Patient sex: M
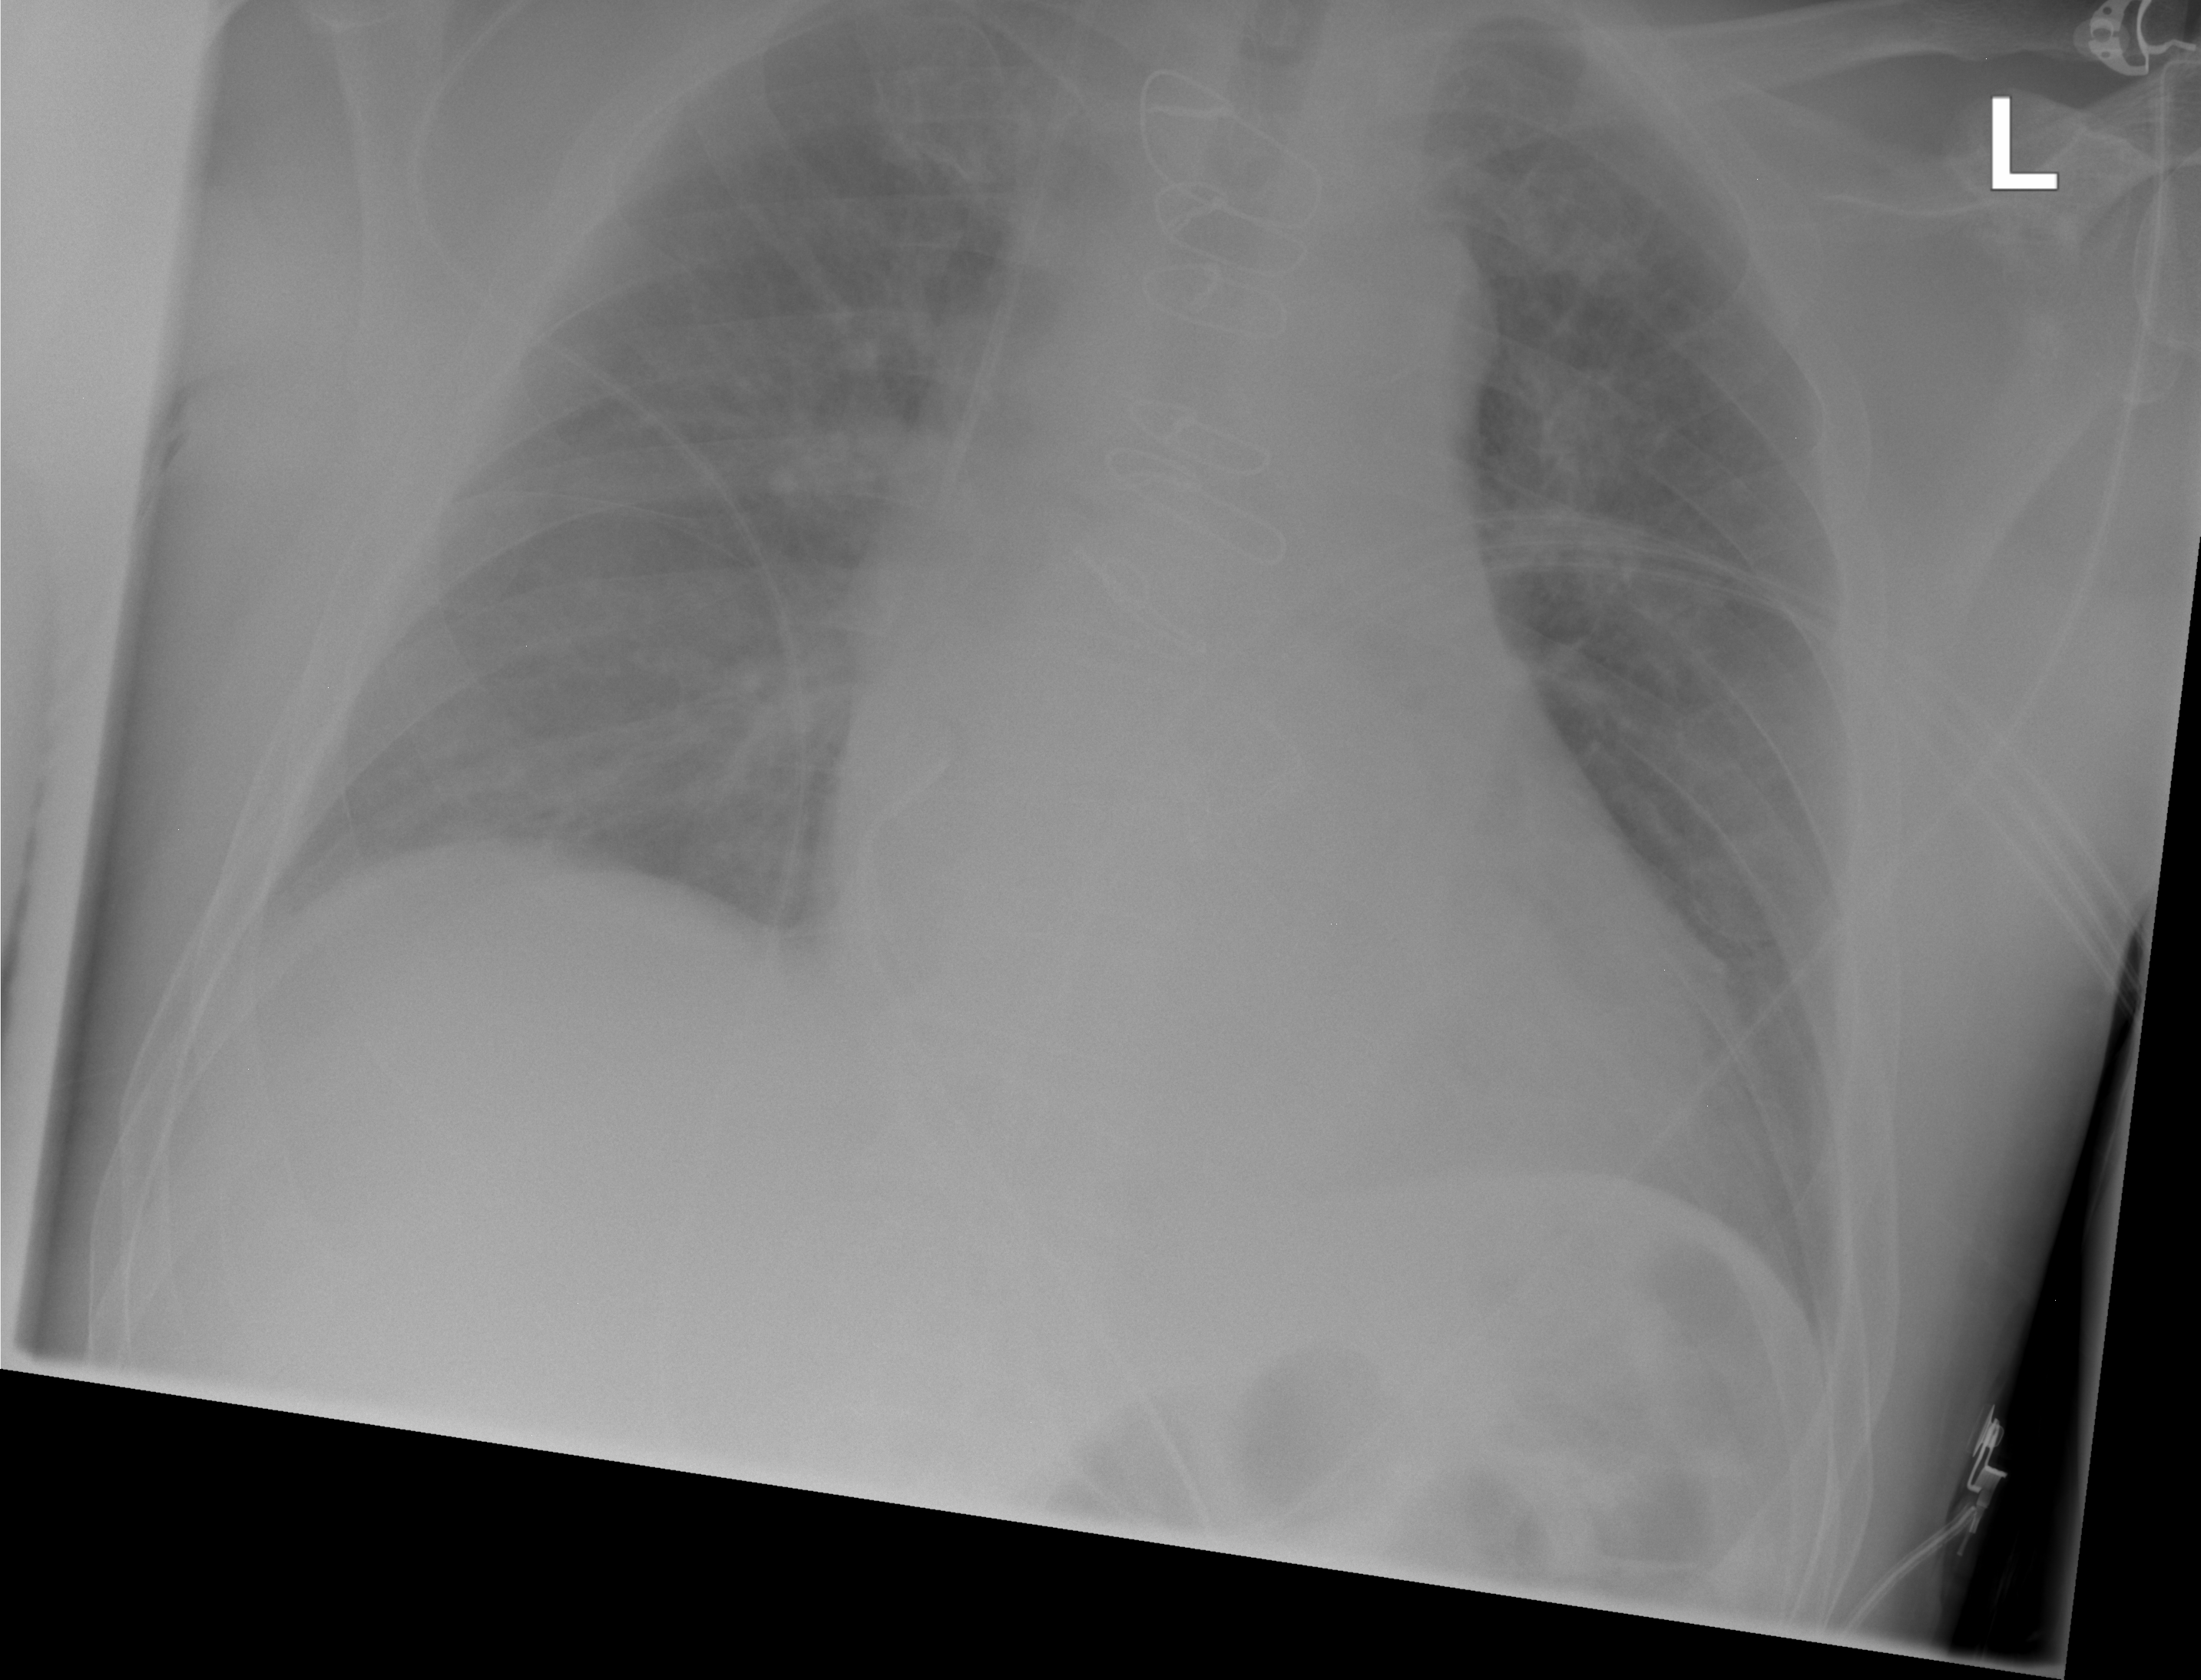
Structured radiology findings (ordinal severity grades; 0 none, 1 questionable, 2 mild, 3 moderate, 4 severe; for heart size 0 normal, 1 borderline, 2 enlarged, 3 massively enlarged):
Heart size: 1
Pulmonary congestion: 0
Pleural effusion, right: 0
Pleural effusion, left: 0
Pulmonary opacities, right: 0
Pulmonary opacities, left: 0
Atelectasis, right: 2
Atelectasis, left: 0